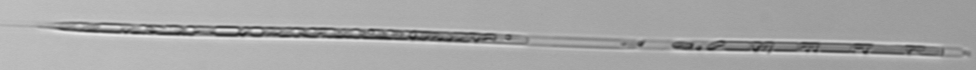
Label: Rhizosolenia